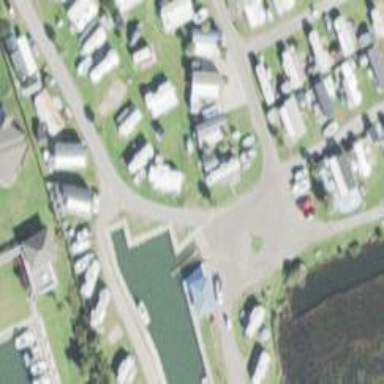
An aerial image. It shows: Slipway on leisure land.